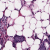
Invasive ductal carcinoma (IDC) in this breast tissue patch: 1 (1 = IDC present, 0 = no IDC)